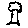
Label: tree